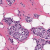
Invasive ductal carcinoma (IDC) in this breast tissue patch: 1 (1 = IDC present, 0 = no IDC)